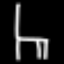
Label: chair